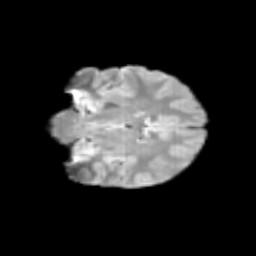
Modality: T2w
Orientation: coronal
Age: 11
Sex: female
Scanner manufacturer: siemens
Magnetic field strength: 3 T
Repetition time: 3.8 s
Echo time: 0.07 s